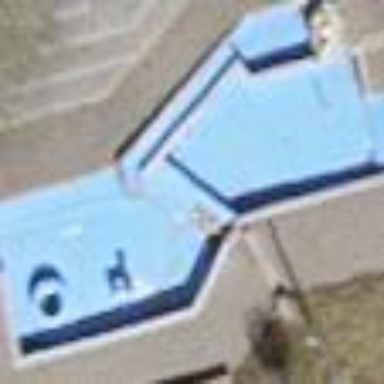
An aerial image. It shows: Swimming pool located in leisure land.